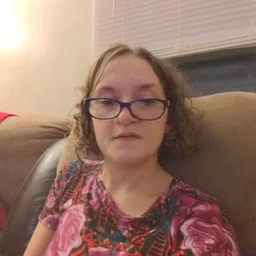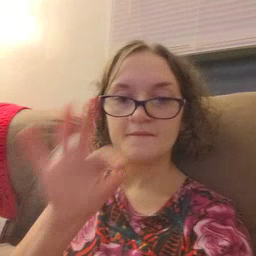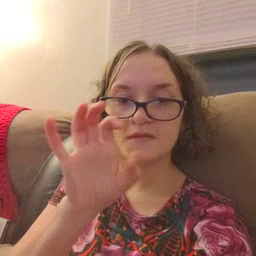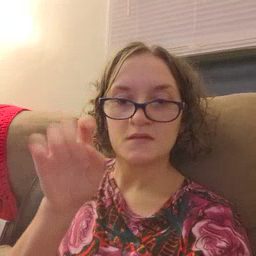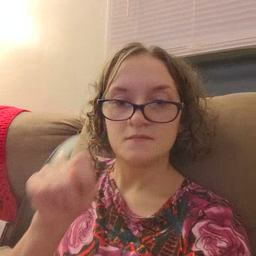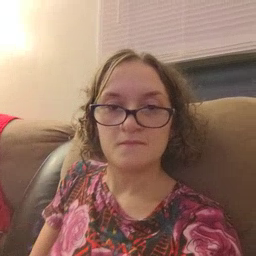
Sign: feet